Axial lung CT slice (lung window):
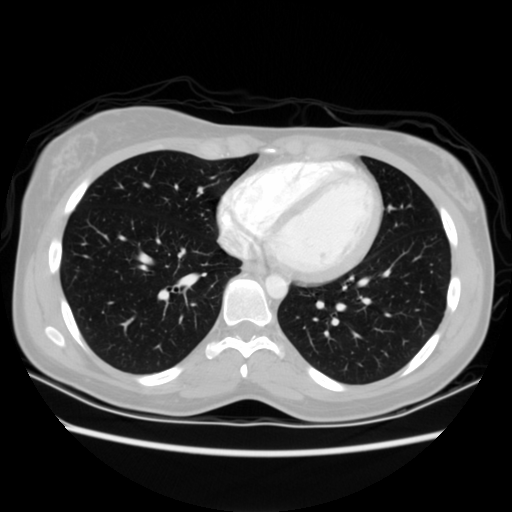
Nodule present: no